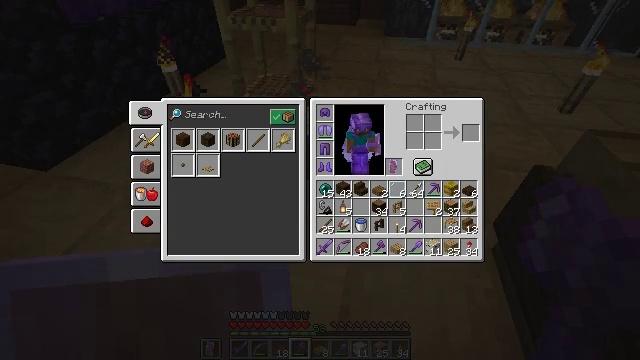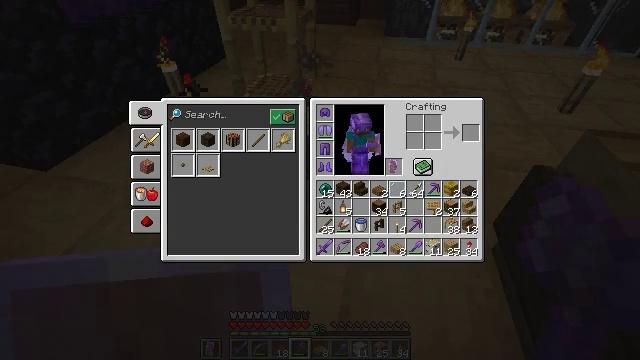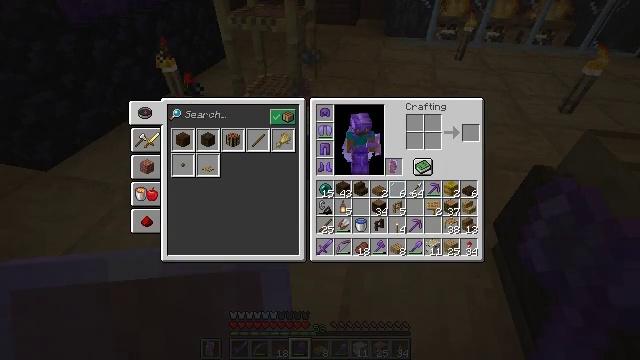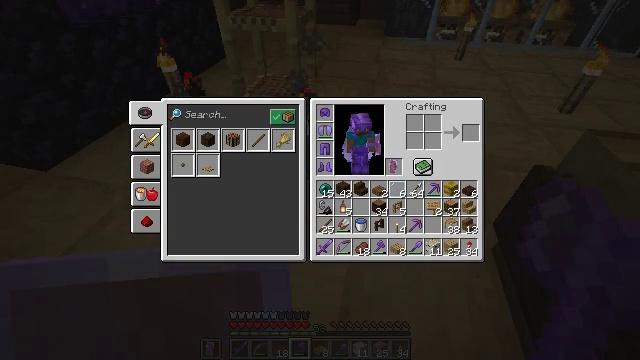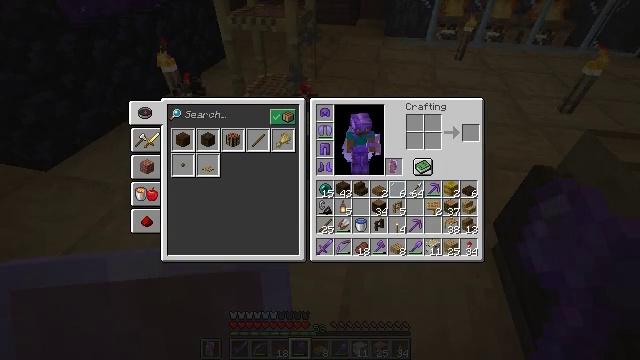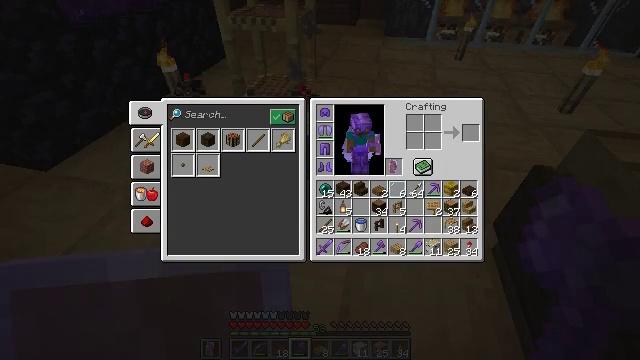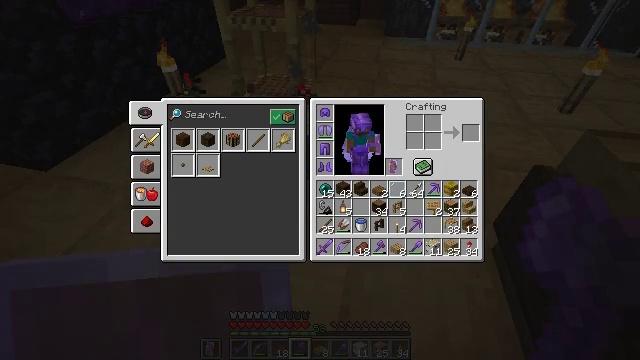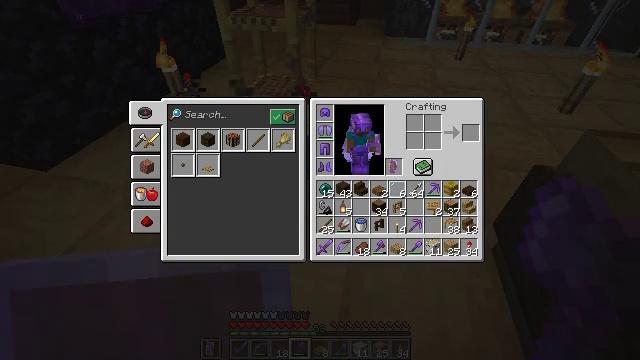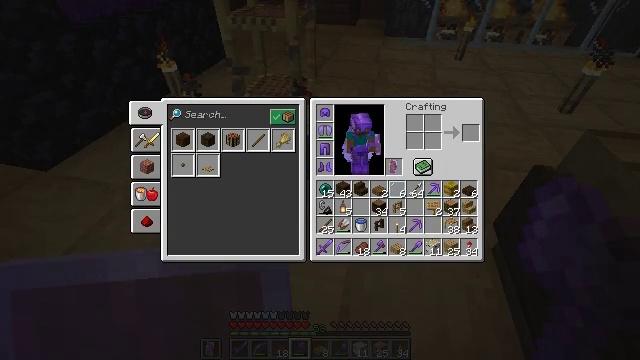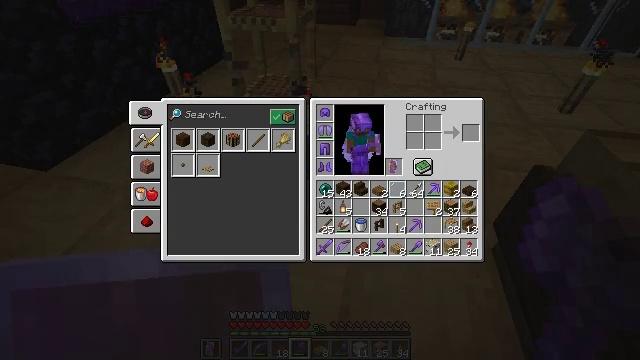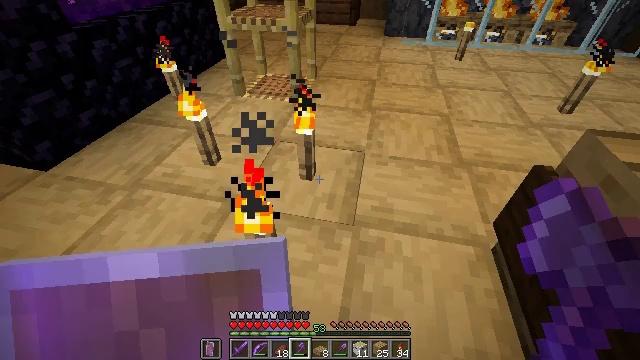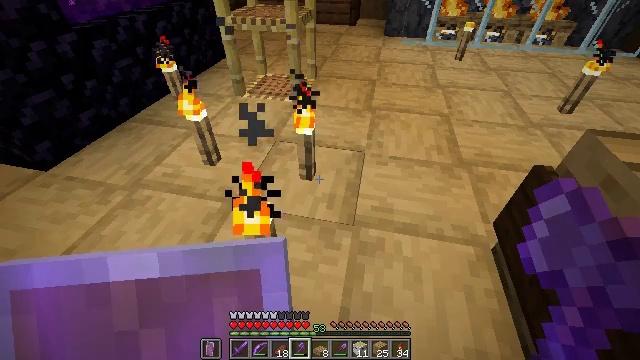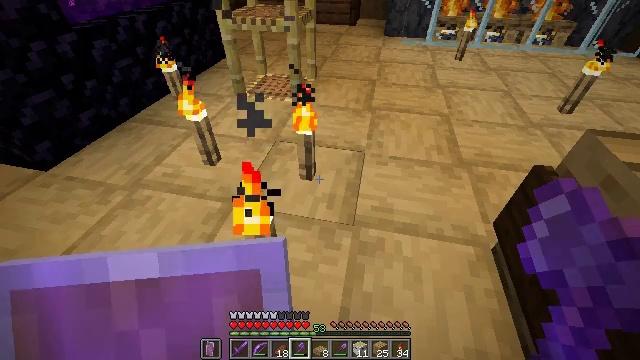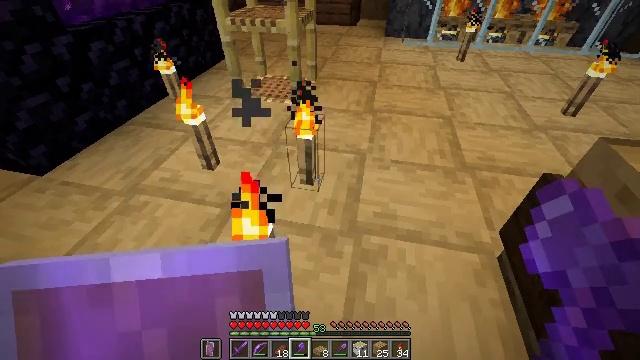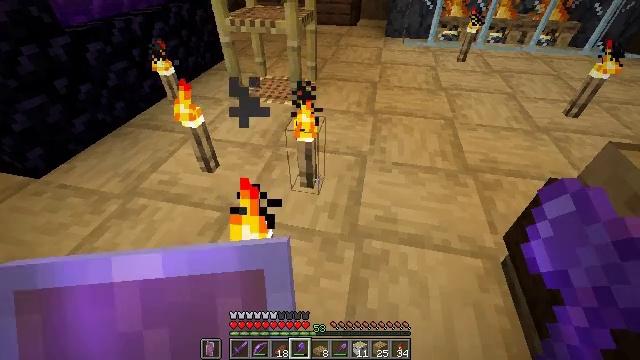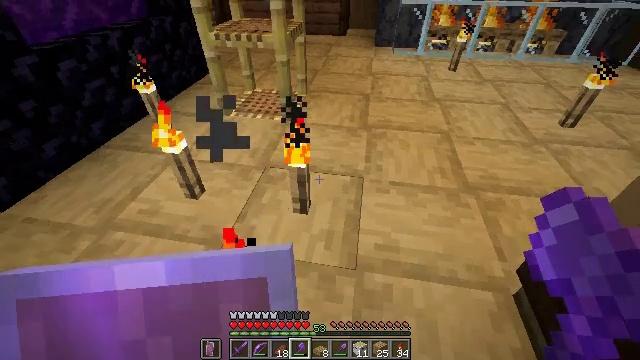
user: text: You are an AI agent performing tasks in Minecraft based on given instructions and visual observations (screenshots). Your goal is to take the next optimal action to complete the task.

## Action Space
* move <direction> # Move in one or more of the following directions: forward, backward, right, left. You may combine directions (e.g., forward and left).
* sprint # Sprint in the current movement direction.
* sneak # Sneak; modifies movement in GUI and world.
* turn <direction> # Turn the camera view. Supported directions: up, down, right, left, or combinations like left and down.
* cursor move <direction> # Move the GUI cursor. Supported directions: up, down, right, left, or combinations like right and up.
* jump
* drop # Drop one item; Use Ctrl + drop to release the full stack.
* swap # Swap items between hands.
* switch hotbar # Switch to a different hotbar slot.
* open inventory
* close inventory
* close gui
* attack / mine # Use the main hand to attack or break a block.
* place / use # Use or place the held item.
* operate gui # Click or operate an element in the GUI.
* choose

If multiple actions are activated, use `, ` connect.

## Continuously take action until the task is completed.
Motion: motion action
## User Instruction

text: Get jungle planks from jungle logs in inventory.
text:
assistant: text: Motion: no_op
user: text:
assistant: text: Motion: no_op
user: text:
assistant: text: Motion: no_op
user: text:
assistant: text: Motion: no_op
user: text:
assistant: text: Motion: no_op
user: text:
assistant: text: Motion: no_op
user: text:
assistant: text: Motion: no_op
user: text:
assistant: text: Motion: no_op
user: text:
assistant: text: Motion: no_op
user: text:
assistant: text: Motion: no_op
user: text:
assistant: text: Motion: no_op
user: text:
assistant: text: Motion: no_op
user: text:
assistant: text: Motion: move forward
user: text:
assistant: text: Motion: move forward
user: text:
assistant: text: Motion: move forward, turn right and up
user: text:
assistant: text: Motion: move forward, turn right and up
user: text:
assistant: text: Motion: move forward, turn right and up
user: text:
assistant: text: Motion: move forward, turn right and up
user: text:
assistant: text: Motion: move forward, turn right and up
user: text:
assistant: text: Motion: move forward
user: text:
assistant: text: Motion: move forward
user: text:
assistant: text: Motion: move forward
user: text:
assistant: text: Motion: move forward, turn right
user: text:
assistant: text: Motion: move forward, turn right
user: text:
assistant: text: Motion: move forward, turn right
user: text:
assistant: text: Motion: move forward, turn right
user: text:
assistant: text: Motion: move forward, turn right
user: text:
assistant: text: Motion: move forward, turn right
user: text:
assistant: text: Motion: move forward, turn right
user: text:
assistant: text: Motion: move forward, turn right